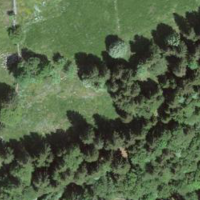
EUNIS habitat code: 44
Species observed at this site:
Neottia nidus-avis